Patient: sex M, age 49
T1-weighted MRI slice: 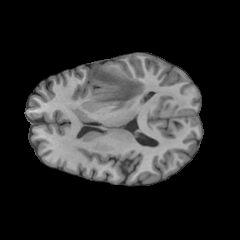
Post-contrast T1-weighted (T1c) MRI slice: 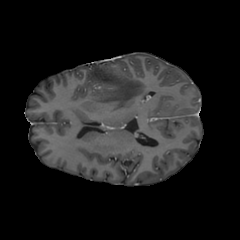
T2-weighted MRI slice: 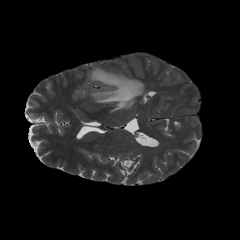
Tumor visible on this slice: yes
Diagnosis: Glioblastoma, IDH-wildtype
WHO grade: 4